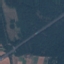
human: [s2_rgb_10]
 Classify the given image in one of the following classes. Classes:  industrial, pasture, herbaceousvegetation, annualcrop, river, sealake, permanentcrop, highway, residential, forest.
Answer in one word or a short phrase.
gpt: Highway